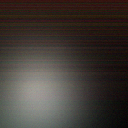
Screen state: off